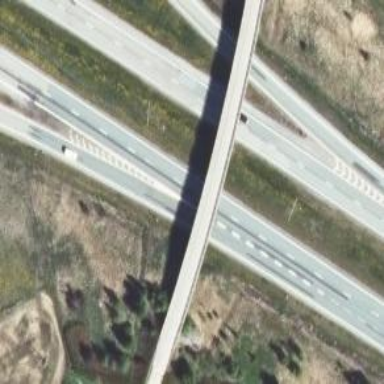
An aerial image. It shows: View of motorway.